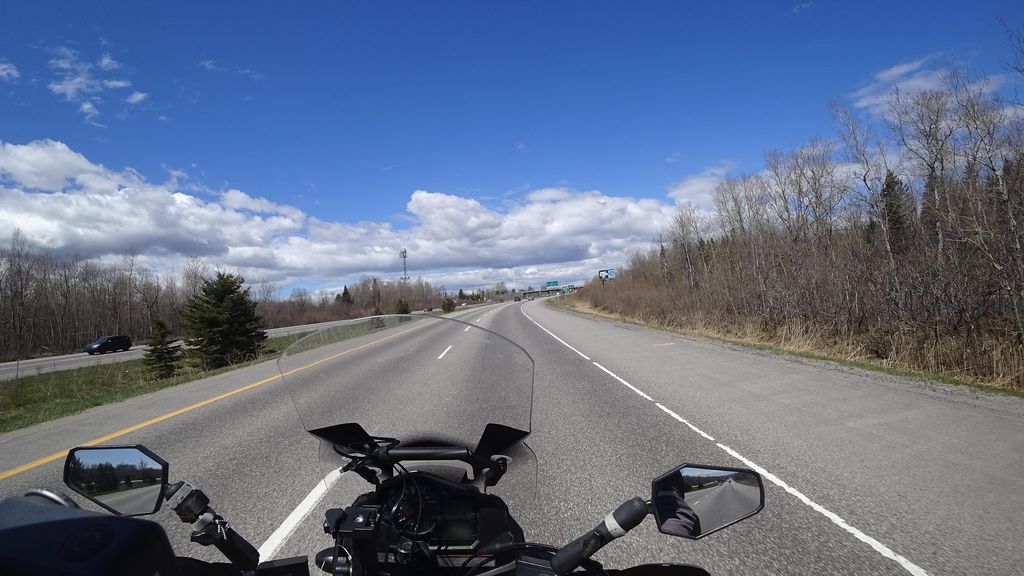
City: quebec_city